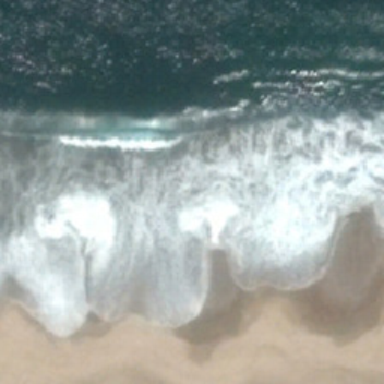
There are many waves between the green sea and the yellow beach .